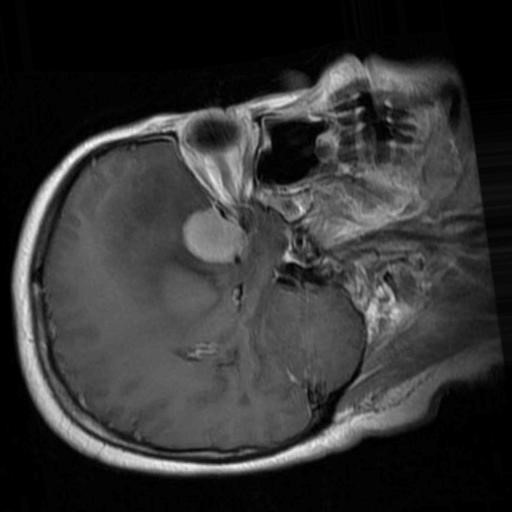
Label: brain_menin